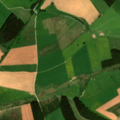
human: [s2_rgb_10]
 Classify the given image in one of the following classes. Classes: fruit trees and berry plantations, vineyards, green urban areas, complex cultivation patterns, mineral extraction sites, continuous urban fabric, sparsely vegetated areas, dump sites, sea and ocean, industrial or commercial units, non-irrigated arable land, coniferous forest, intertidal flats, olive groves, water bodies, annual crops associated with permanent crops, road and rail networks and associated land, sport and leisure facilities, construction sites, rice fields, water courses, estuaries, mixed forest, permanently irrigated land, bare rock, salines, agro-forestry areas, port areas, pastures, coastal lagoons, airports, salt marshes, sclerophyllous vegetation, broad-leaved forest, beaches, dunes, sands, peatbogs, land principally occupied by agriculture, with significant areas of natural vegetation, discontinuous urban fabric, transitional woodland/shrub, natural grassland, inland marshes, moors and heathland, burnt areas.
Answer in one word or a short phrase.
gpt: pastures, complex cultivation patterns, land principally occupied by agriculture, with significant areas of natural vegetation, transitional woodland/shrub